Question: In Matlab, I would like to visualize the test results in a figure with several charts and text. The figure is divided into rows and colums: 3 rows and 5 colums. For better understanding, here a screenshot of the figure with a orange grid which shows the subplot division:

Now I have several questions:
A) How can I include text into a specific section within the figure? i.e. test settings into subplot(6 and 11) and test results into subplot (7, 8, 9, 10).
B) Is it possible to "draw" separator lines between the subplots? i.e. to separate the test settings from the test result subplots for a better visualization.
C) Is it possible to set a title over several subplots such as "input data" and "output data"?
Thanks for your help!
Cheers,
Kevin
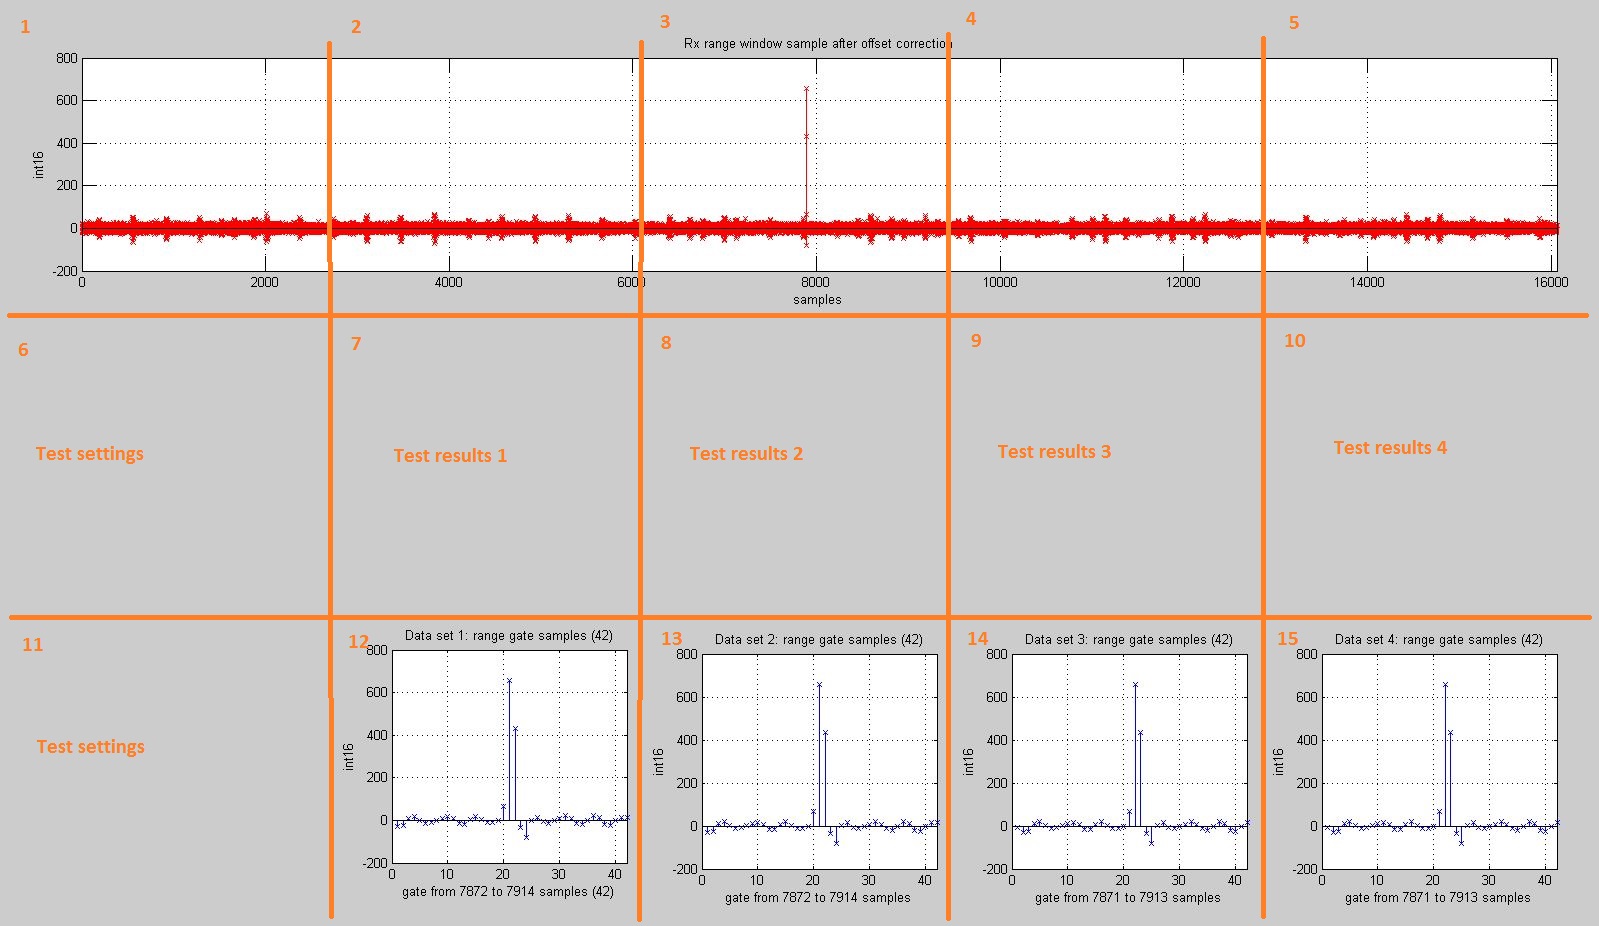
Answer: I have come this problem many times and haven't yet figured out a decent way to solve it. However what you can do is:
A) Include a Label (help label) in the subplot you want. Alternatively use a "edit locked" edit text field.
B) Yes in a way. Check out panels. Create a subplot, then inside a panel that fills the plot area. with the panel as parent create a figure (or label as in A) )
C) Thats a tricky one and I would use panels again, but I am not sure if that works.
These things are always a pain to do in Matlab itself. I usually ended up exporting my figures, writing a small HTML generator that places the images in divs and a decent CSS to make it look nice. It is way easier to do so if it is only for representing data. If you want it to be interactive you have to do it inside the UI.
Hope that helps
Benjamin